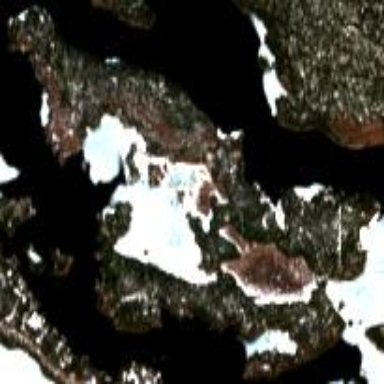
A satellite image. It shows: Island covered with woodland.